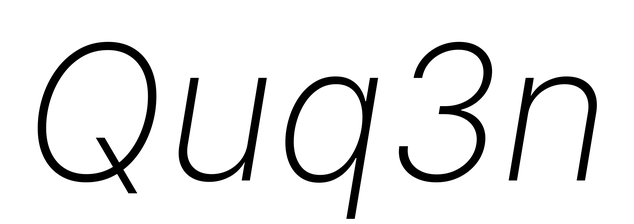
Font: Inter-Italic_ExtraLight_Italic